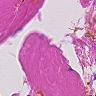
Metastatic tissue present: no